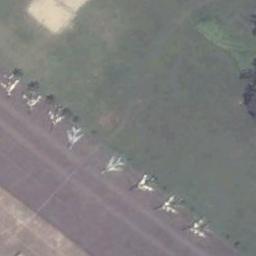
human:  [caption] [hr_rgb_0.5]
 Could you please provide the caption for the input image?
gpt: Some planes parked in a line on the runway and the lawn beside .

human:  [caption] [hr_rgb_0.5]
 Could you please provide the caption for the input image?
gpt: Eight planes lined up in the open space in front of the lawn .

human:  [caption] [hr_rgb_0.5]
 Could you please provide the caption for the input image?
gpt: Many planes were parked beside the runway  There was a large lawn next to the runway .

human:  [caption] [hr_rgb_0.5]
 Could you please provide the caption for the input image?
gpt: A line of airplanes are parked on the open space beside the grass .

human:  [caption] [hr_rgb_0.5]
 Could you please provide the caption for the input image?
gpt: Eight planes are in the clearing next to the grass .